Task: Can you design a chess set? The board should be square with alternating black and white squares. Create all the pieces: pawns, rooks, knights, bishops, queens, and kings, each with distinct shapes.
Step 481:
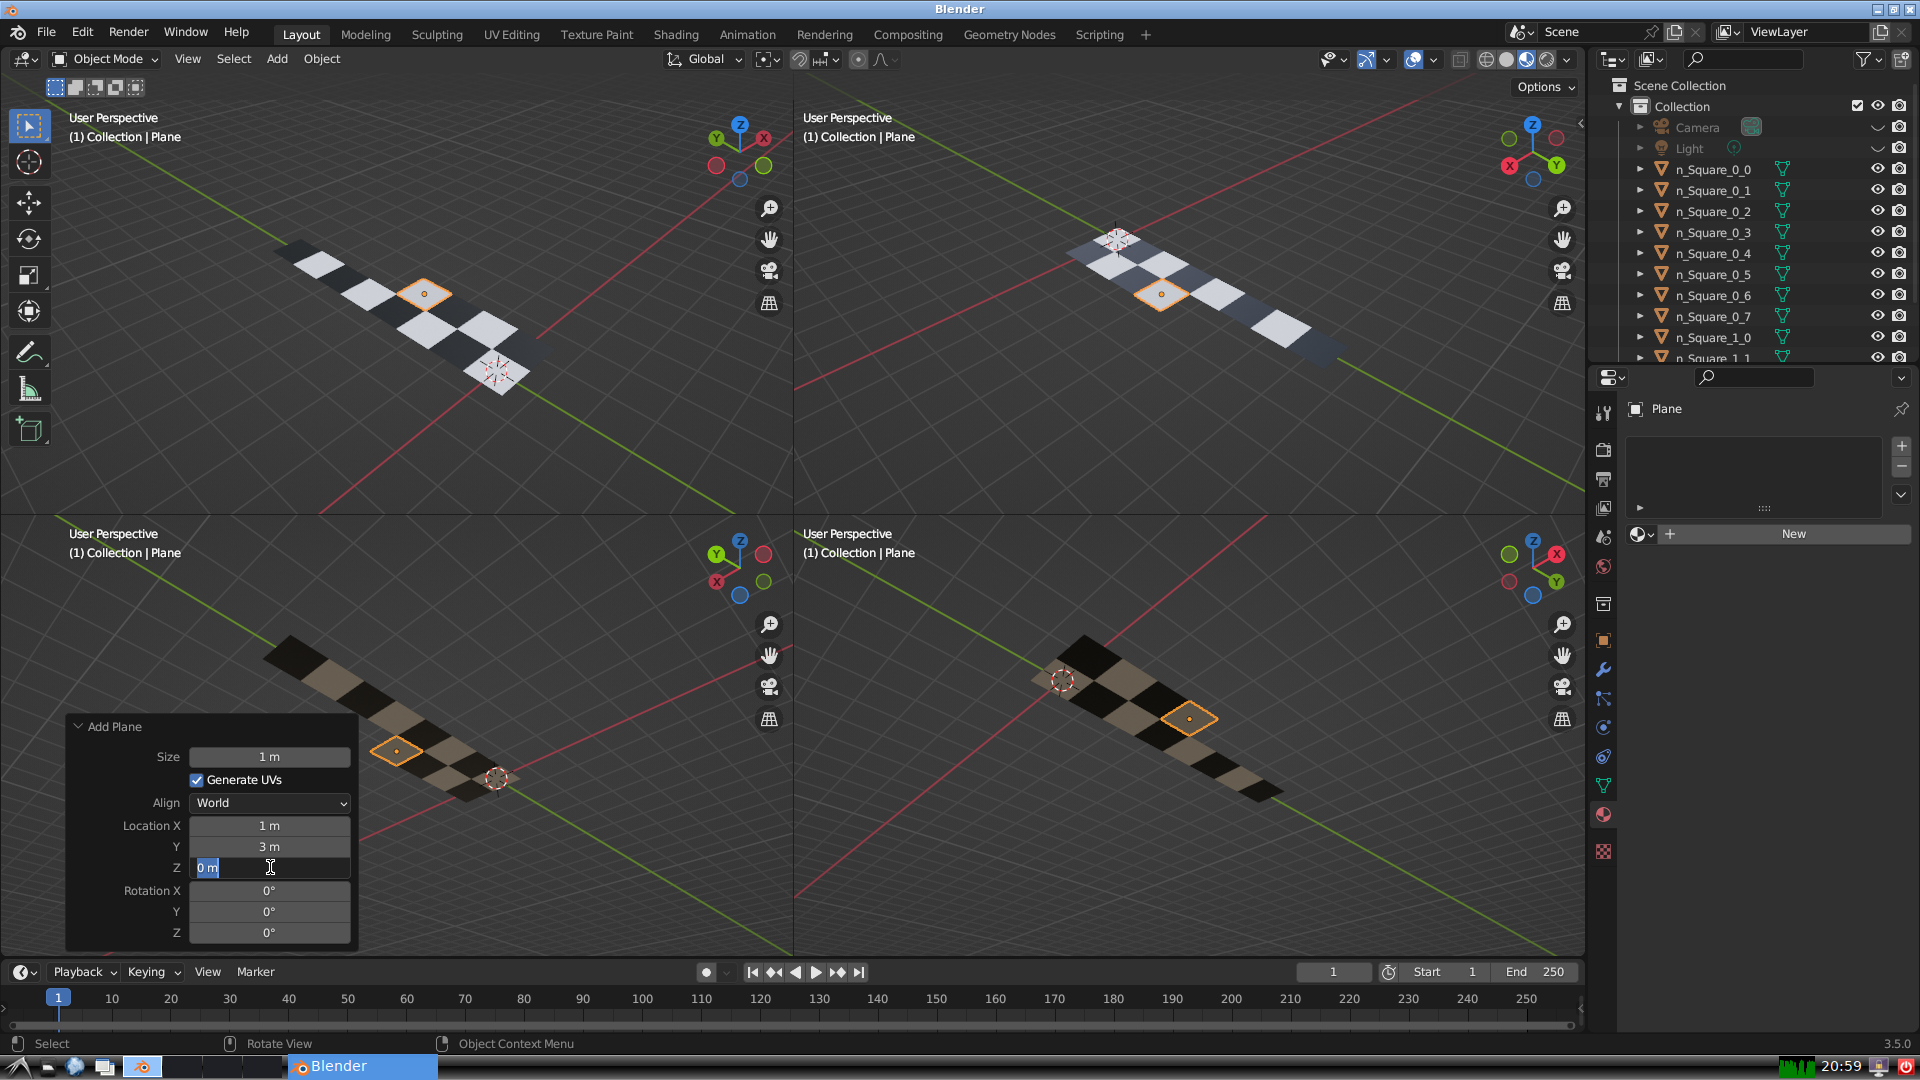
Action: input_text: 0.0